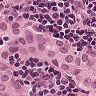
Metastatic tissue present: yes